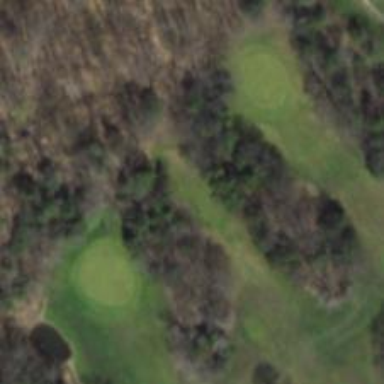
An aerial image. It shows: Golf tee.